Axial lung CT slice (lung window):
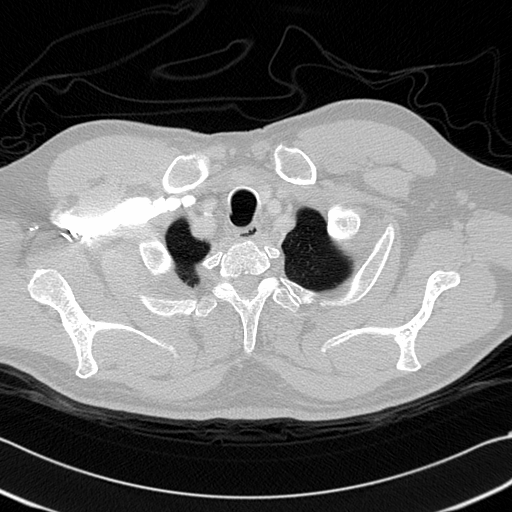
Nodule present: no